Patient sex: M
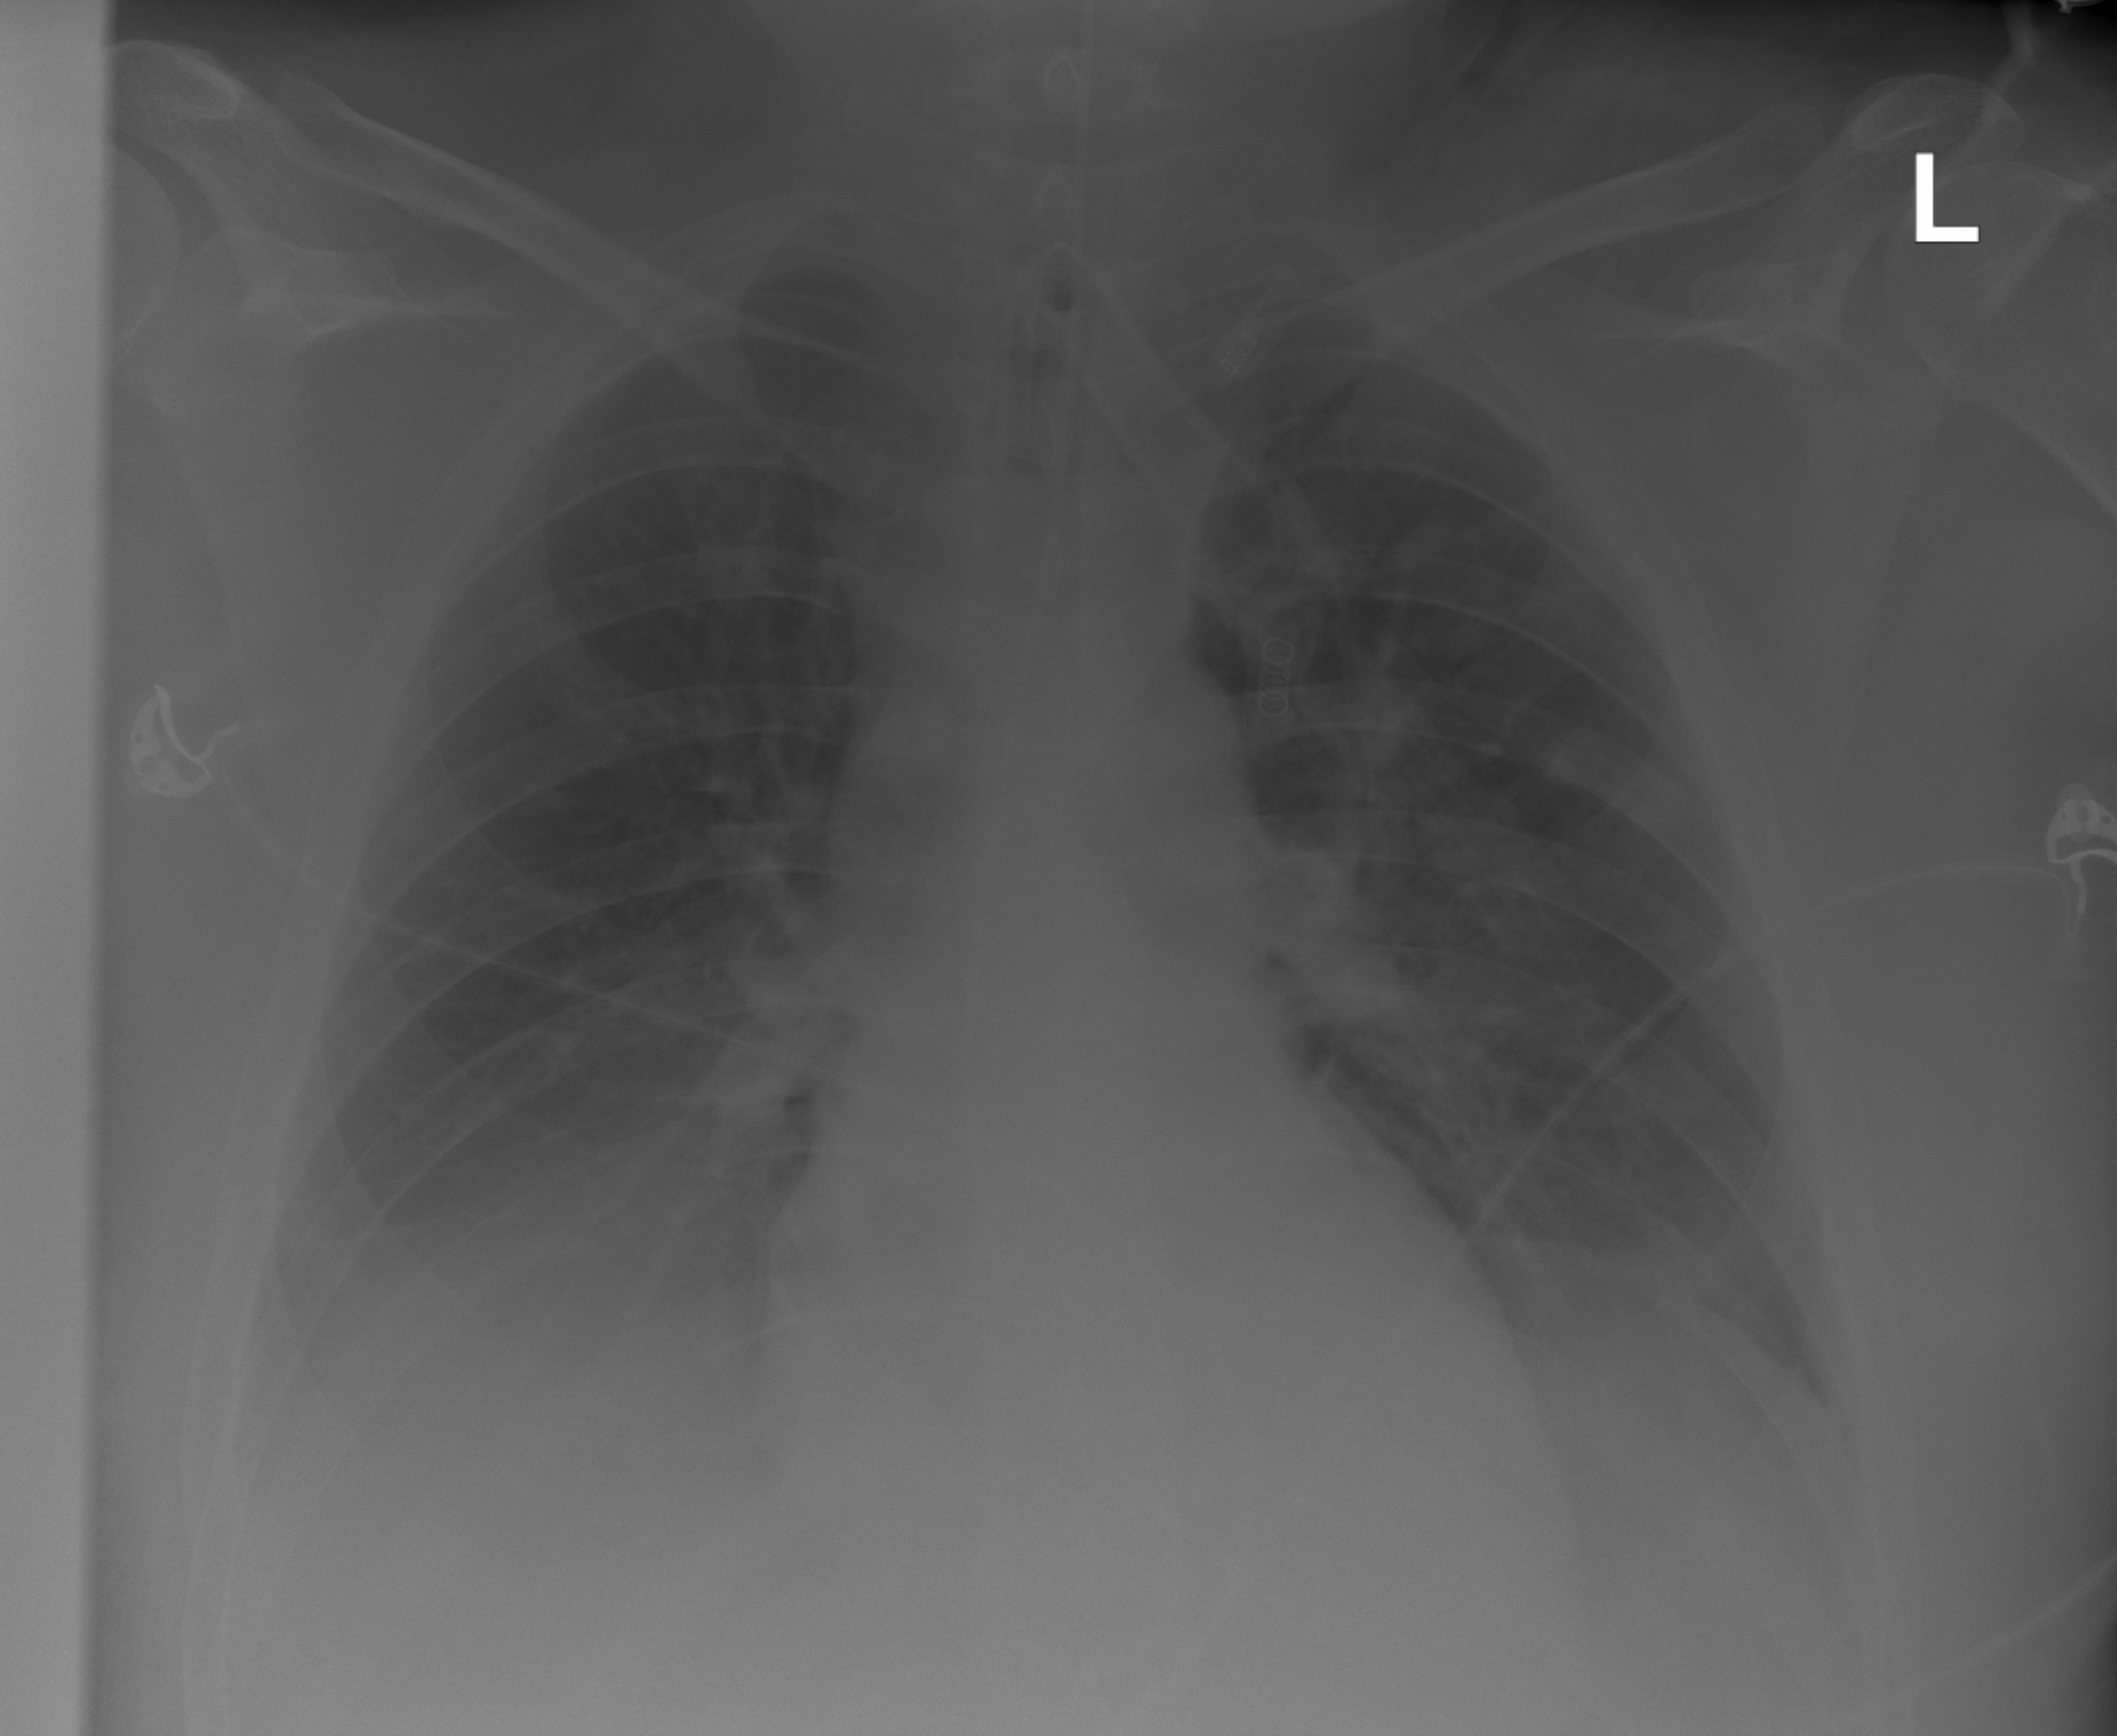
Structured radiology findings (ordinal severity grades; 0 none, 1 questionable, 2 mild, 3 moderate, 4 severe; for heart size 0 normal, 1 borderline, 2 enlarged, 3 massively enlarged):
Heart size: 0
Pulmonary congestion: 2
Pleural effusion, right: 3
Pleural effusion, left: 2
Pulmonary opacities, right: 2
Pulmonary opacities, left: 2
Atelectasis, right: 2
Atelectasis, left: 2